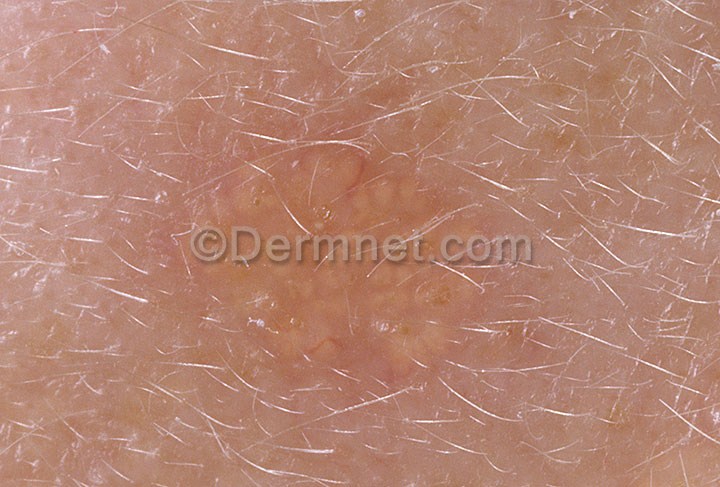
Disease: Seborrheic Keratoses and other Benign Tumors